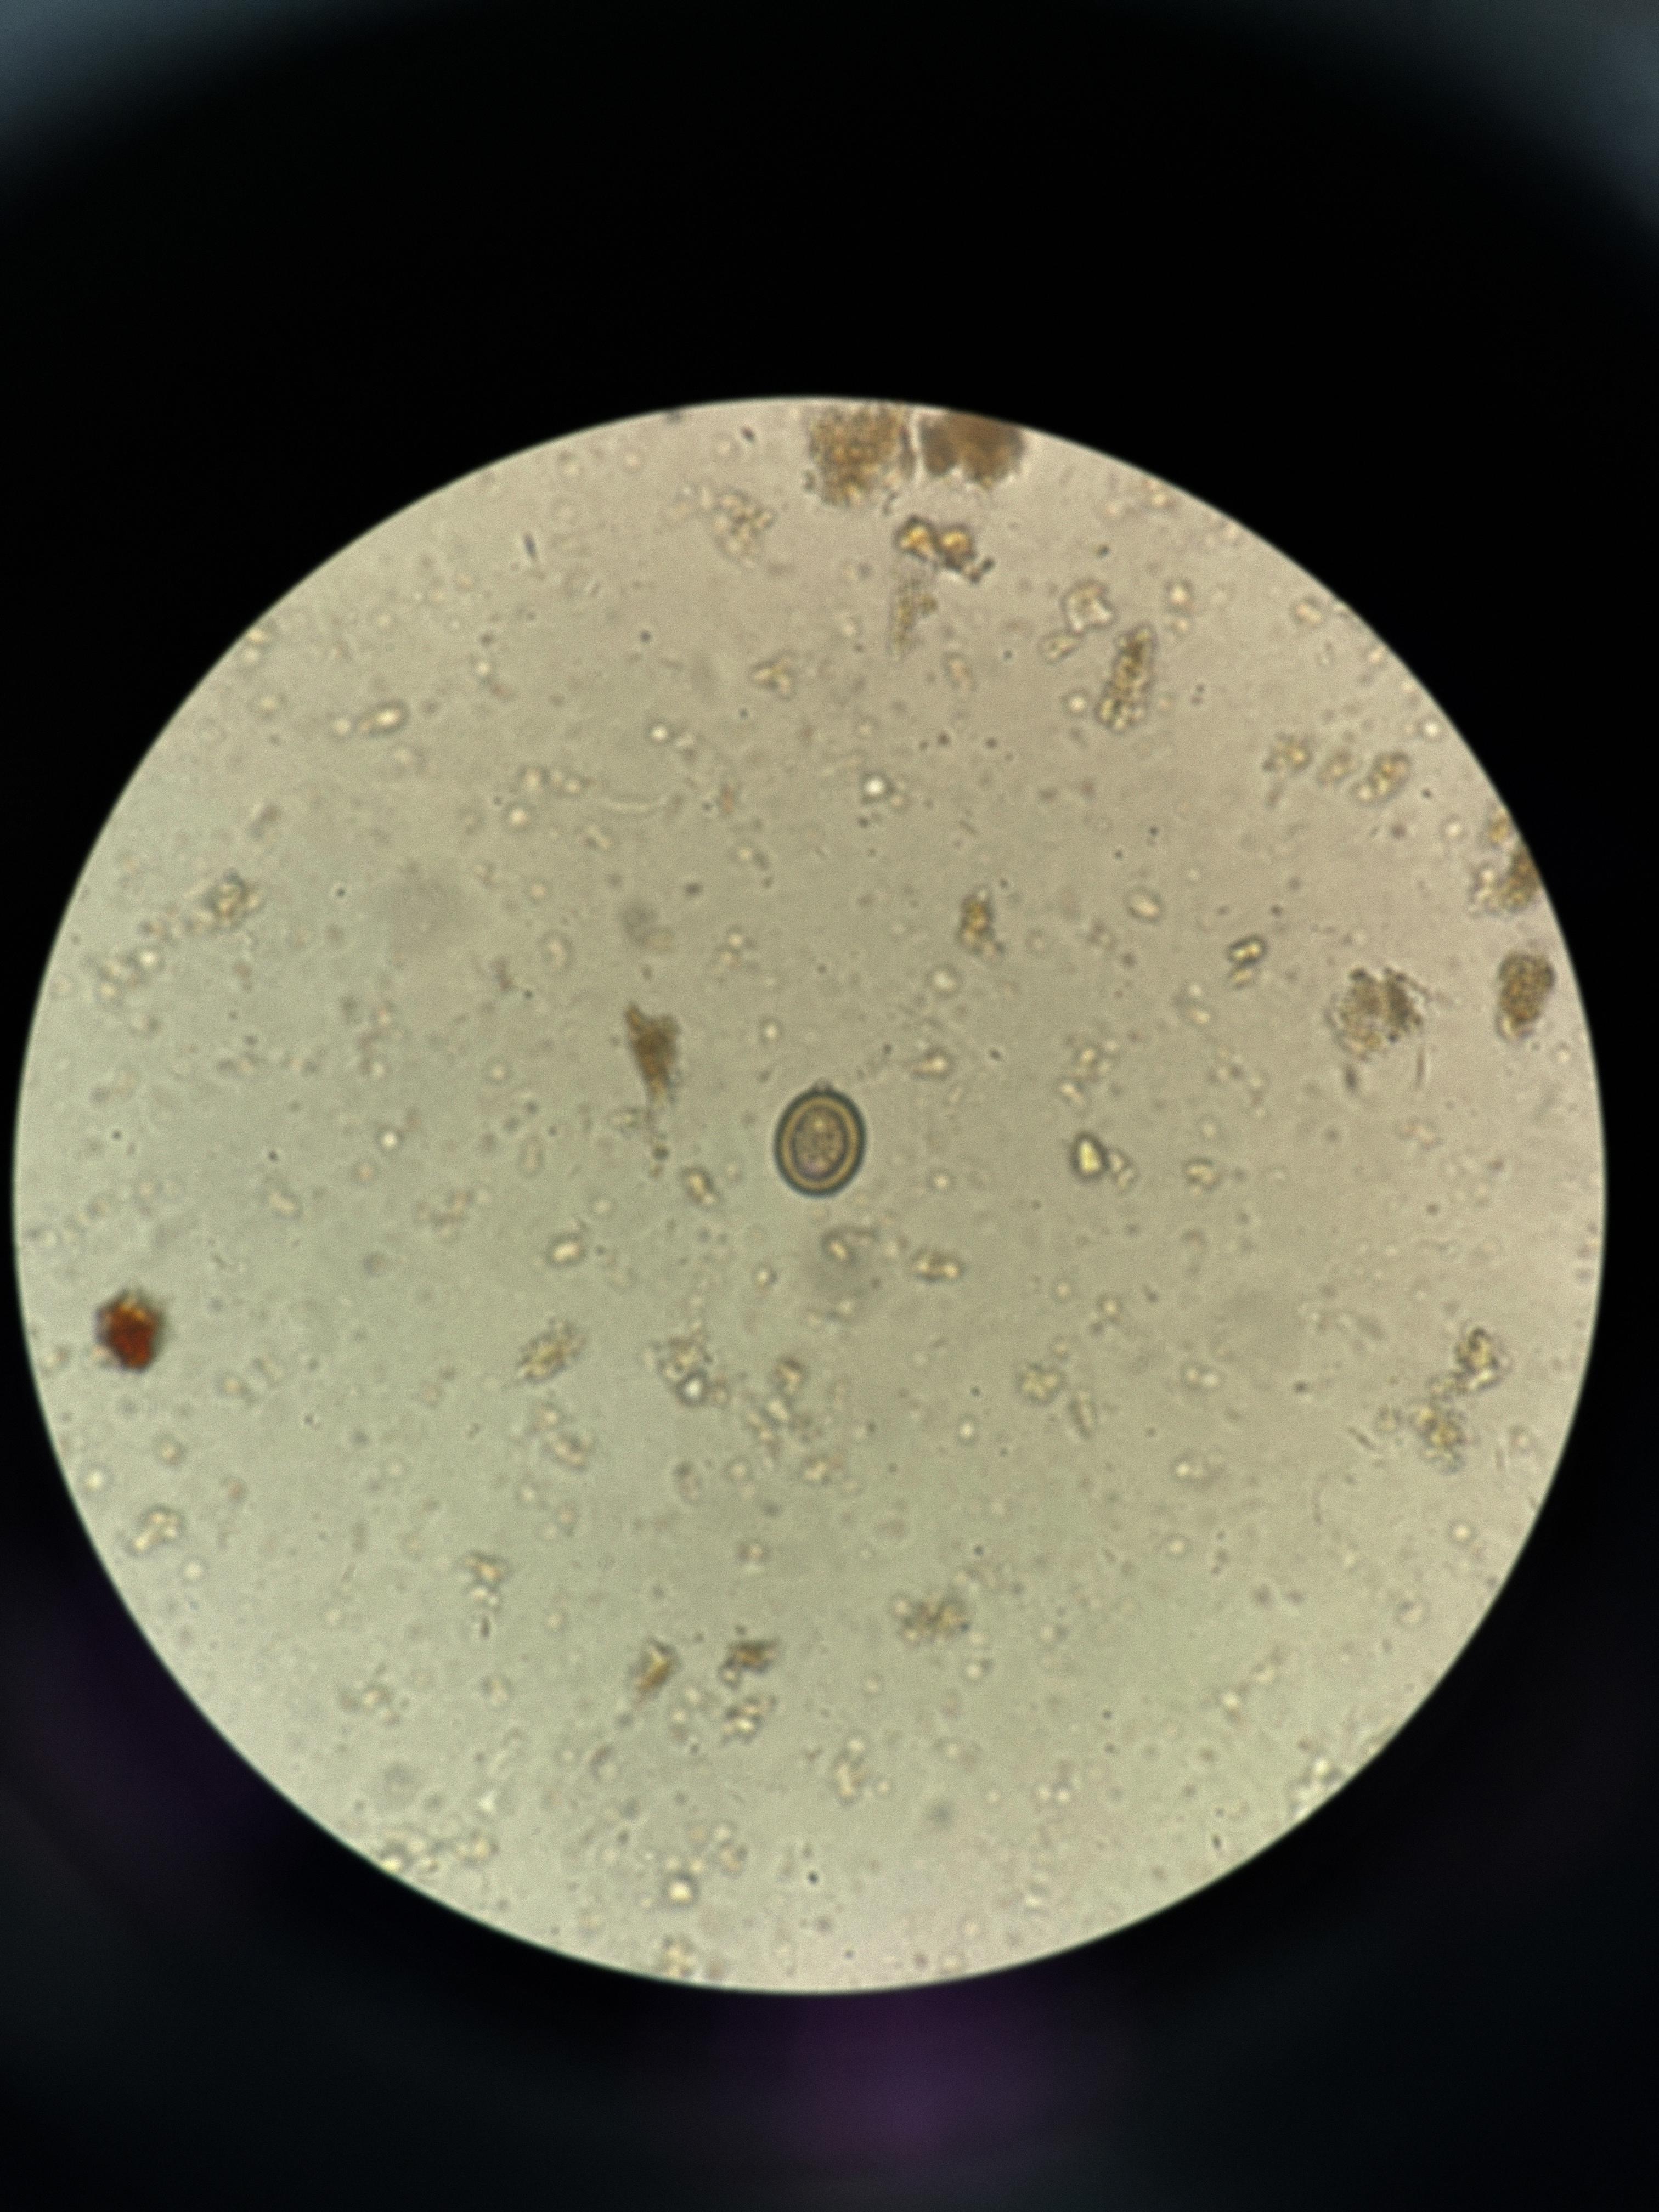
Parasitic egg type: Taenia spp. egg